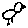
Label: bird